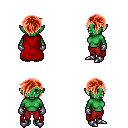
a pixel art fantasy rpg character, female body template, orc, green skin, red cape, red pants, red pixie cut hairstyle, metal gloves, metal boots, four views (front, back, left, right), 2x2 character sprite sheet, small pixel art, hard edges, no anti-aliasing